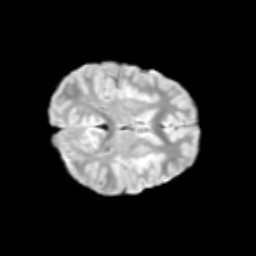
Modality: T2w
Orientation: axial
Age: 9
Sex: male
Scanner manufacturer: siemens
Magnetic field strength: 3 T
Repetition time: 3.8 s
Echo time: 0.07 s